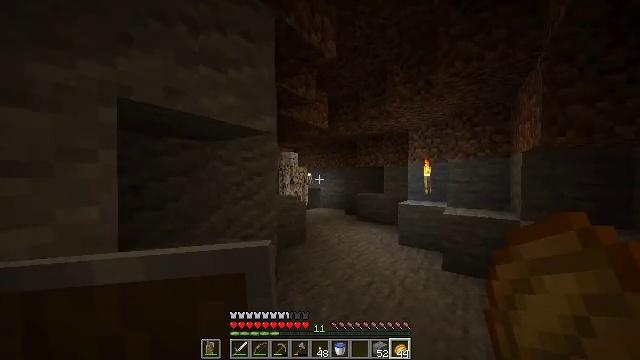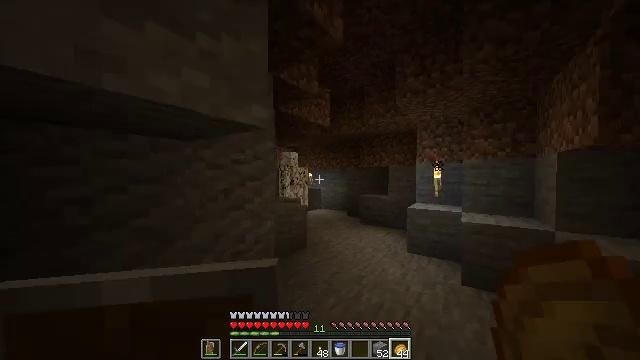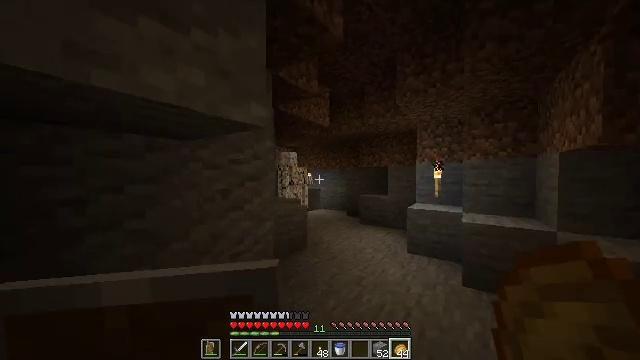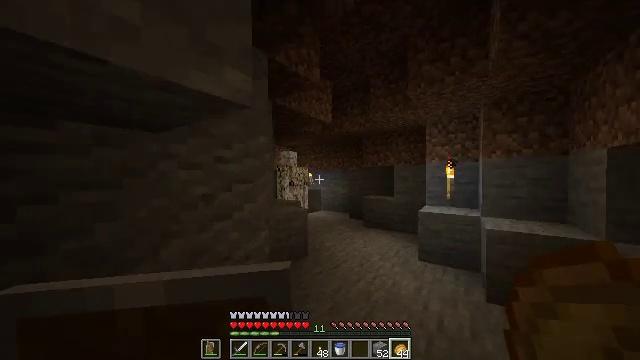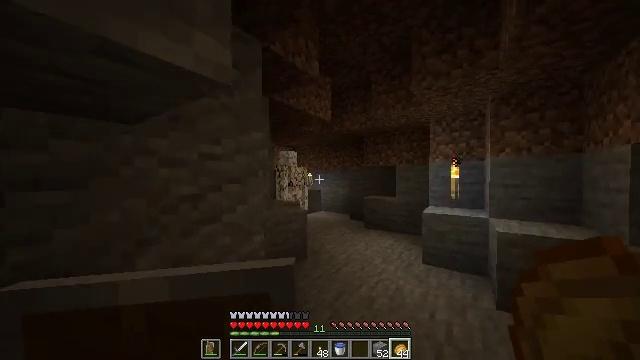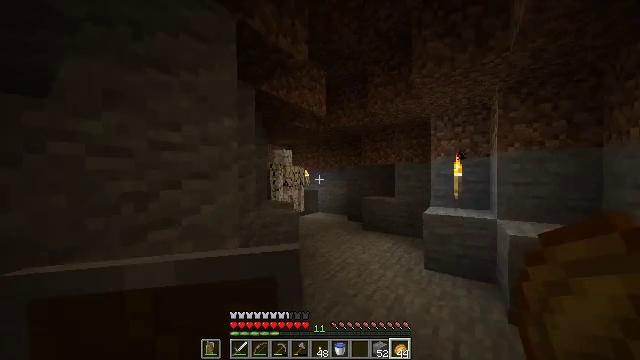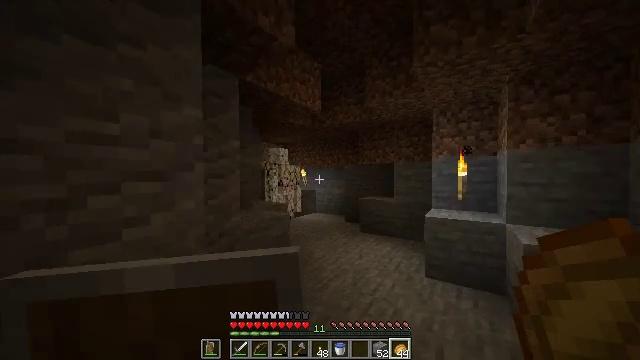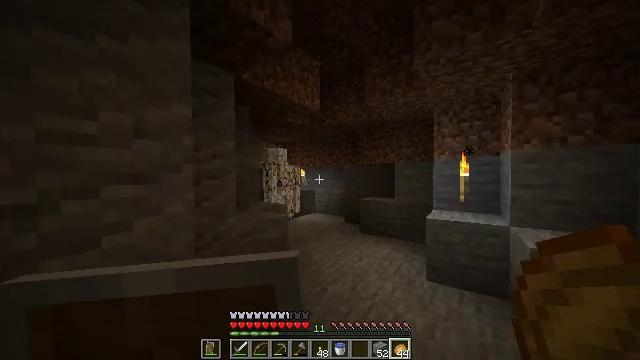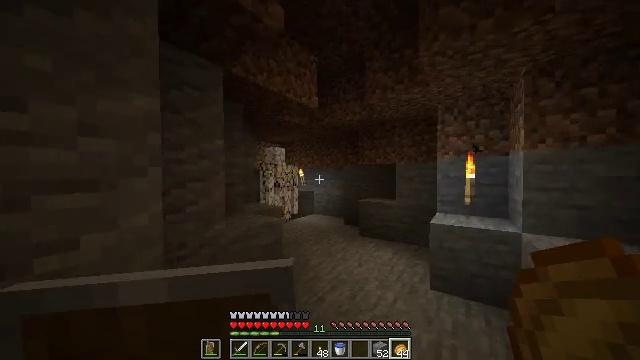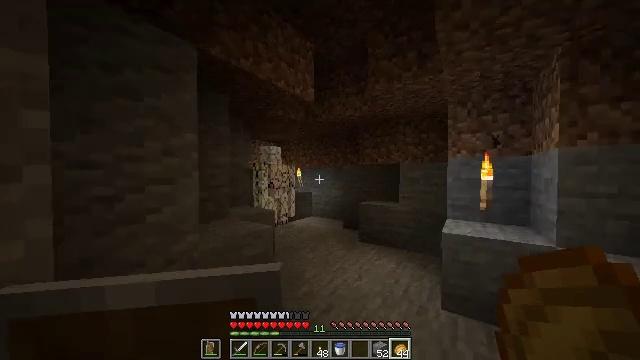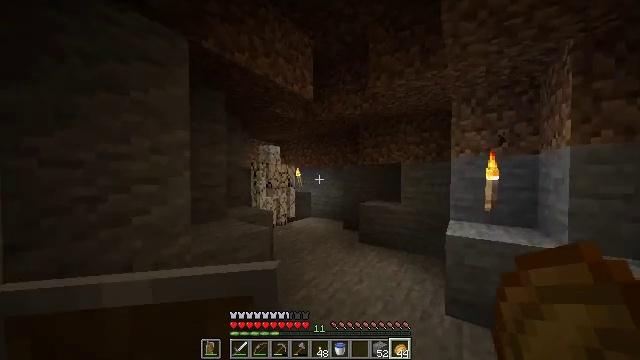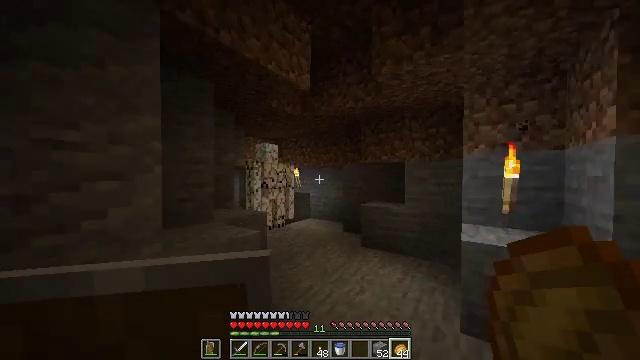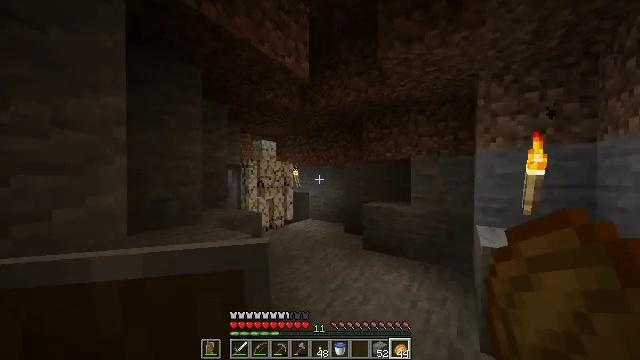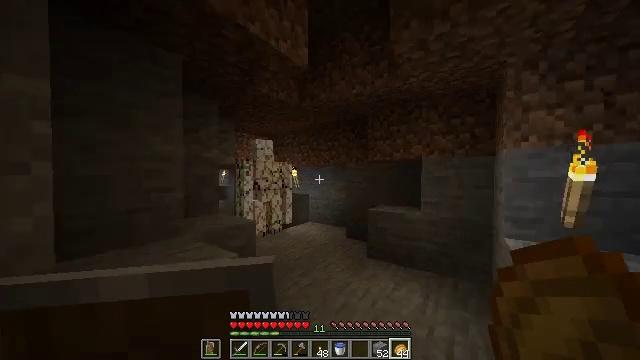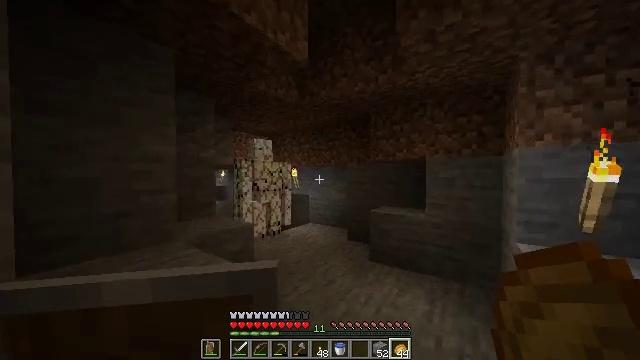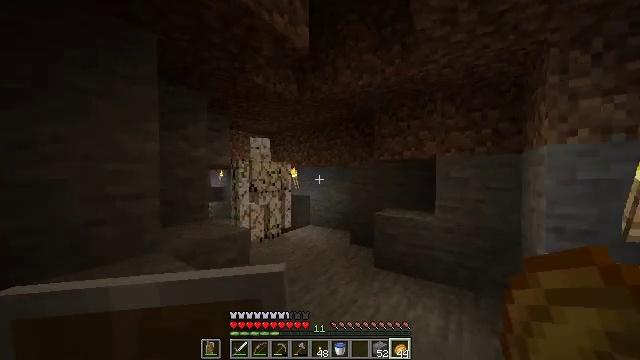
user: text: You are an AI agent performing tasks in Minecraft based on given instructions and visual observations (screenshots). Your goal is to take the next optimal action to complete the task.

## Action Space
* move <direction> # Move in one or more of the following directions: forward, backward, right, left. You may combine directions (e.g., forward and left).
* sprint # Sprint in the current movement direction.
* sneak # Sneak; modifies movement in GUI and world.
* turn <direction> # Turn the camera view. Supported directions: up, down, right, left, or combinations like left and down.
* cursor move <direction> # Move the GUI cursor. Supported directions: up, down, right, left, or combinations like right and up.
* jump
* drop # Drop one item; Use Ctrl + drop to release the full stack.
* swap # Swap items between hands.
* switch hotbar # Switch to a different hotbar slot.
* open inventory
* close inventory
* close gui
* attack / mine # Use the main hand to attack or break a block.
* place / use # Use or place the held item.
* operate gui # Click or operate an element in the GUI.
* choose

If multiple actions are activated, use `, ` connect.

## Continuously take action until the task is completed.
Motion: motion action
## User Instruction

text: Reclaim the chest into your inventory.
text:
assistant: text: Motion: move forward
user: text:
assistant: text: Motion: move forward
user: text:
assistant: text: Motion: move forward
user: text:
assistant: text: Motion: move forward and move right
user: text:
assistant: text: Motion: move forward and move right
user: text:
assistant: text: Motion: move forward
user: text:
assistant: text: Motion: move forward
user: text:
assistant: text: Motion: move forward
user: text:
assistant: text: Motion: move forward
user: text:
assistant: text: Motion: move forward
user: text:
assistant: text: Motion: move forward
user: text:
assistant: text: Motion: move forward
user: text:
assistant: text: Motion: move forward
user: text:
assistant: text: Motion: move forward
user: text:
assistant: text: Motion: move forward
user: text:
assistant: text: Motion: move forward
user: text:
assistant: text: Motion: move forward
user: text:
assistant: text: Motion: move forward
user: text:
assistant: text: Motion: move forward, turn left and down
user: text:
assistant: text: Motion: move forward, turn left and down
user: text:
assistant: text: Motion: move forward, turn down
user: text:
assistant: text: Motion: move forward
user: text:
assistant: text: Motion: move forward
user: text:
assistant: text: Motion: move forward
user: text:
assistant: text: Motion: move forward
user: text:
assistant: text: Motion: move forward
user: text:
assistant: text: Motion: move forward
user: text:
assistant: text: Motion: move forward
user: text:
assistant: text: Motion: move forward
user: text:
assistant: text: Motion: move forward